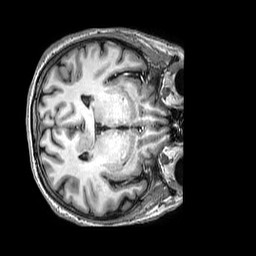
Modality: T1w
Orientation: axial
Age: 57
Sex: female
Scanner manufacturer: philips
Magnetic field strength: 3 T
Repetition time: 0.006726 s
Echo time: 0.003019 s